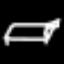
Label: bed